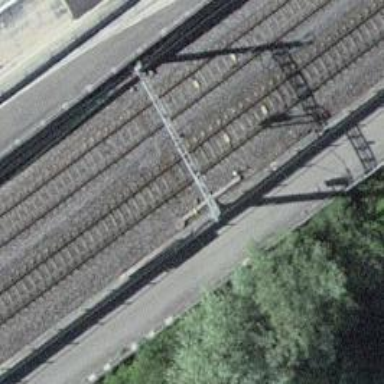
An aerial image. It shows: Railway signal.